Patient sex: F
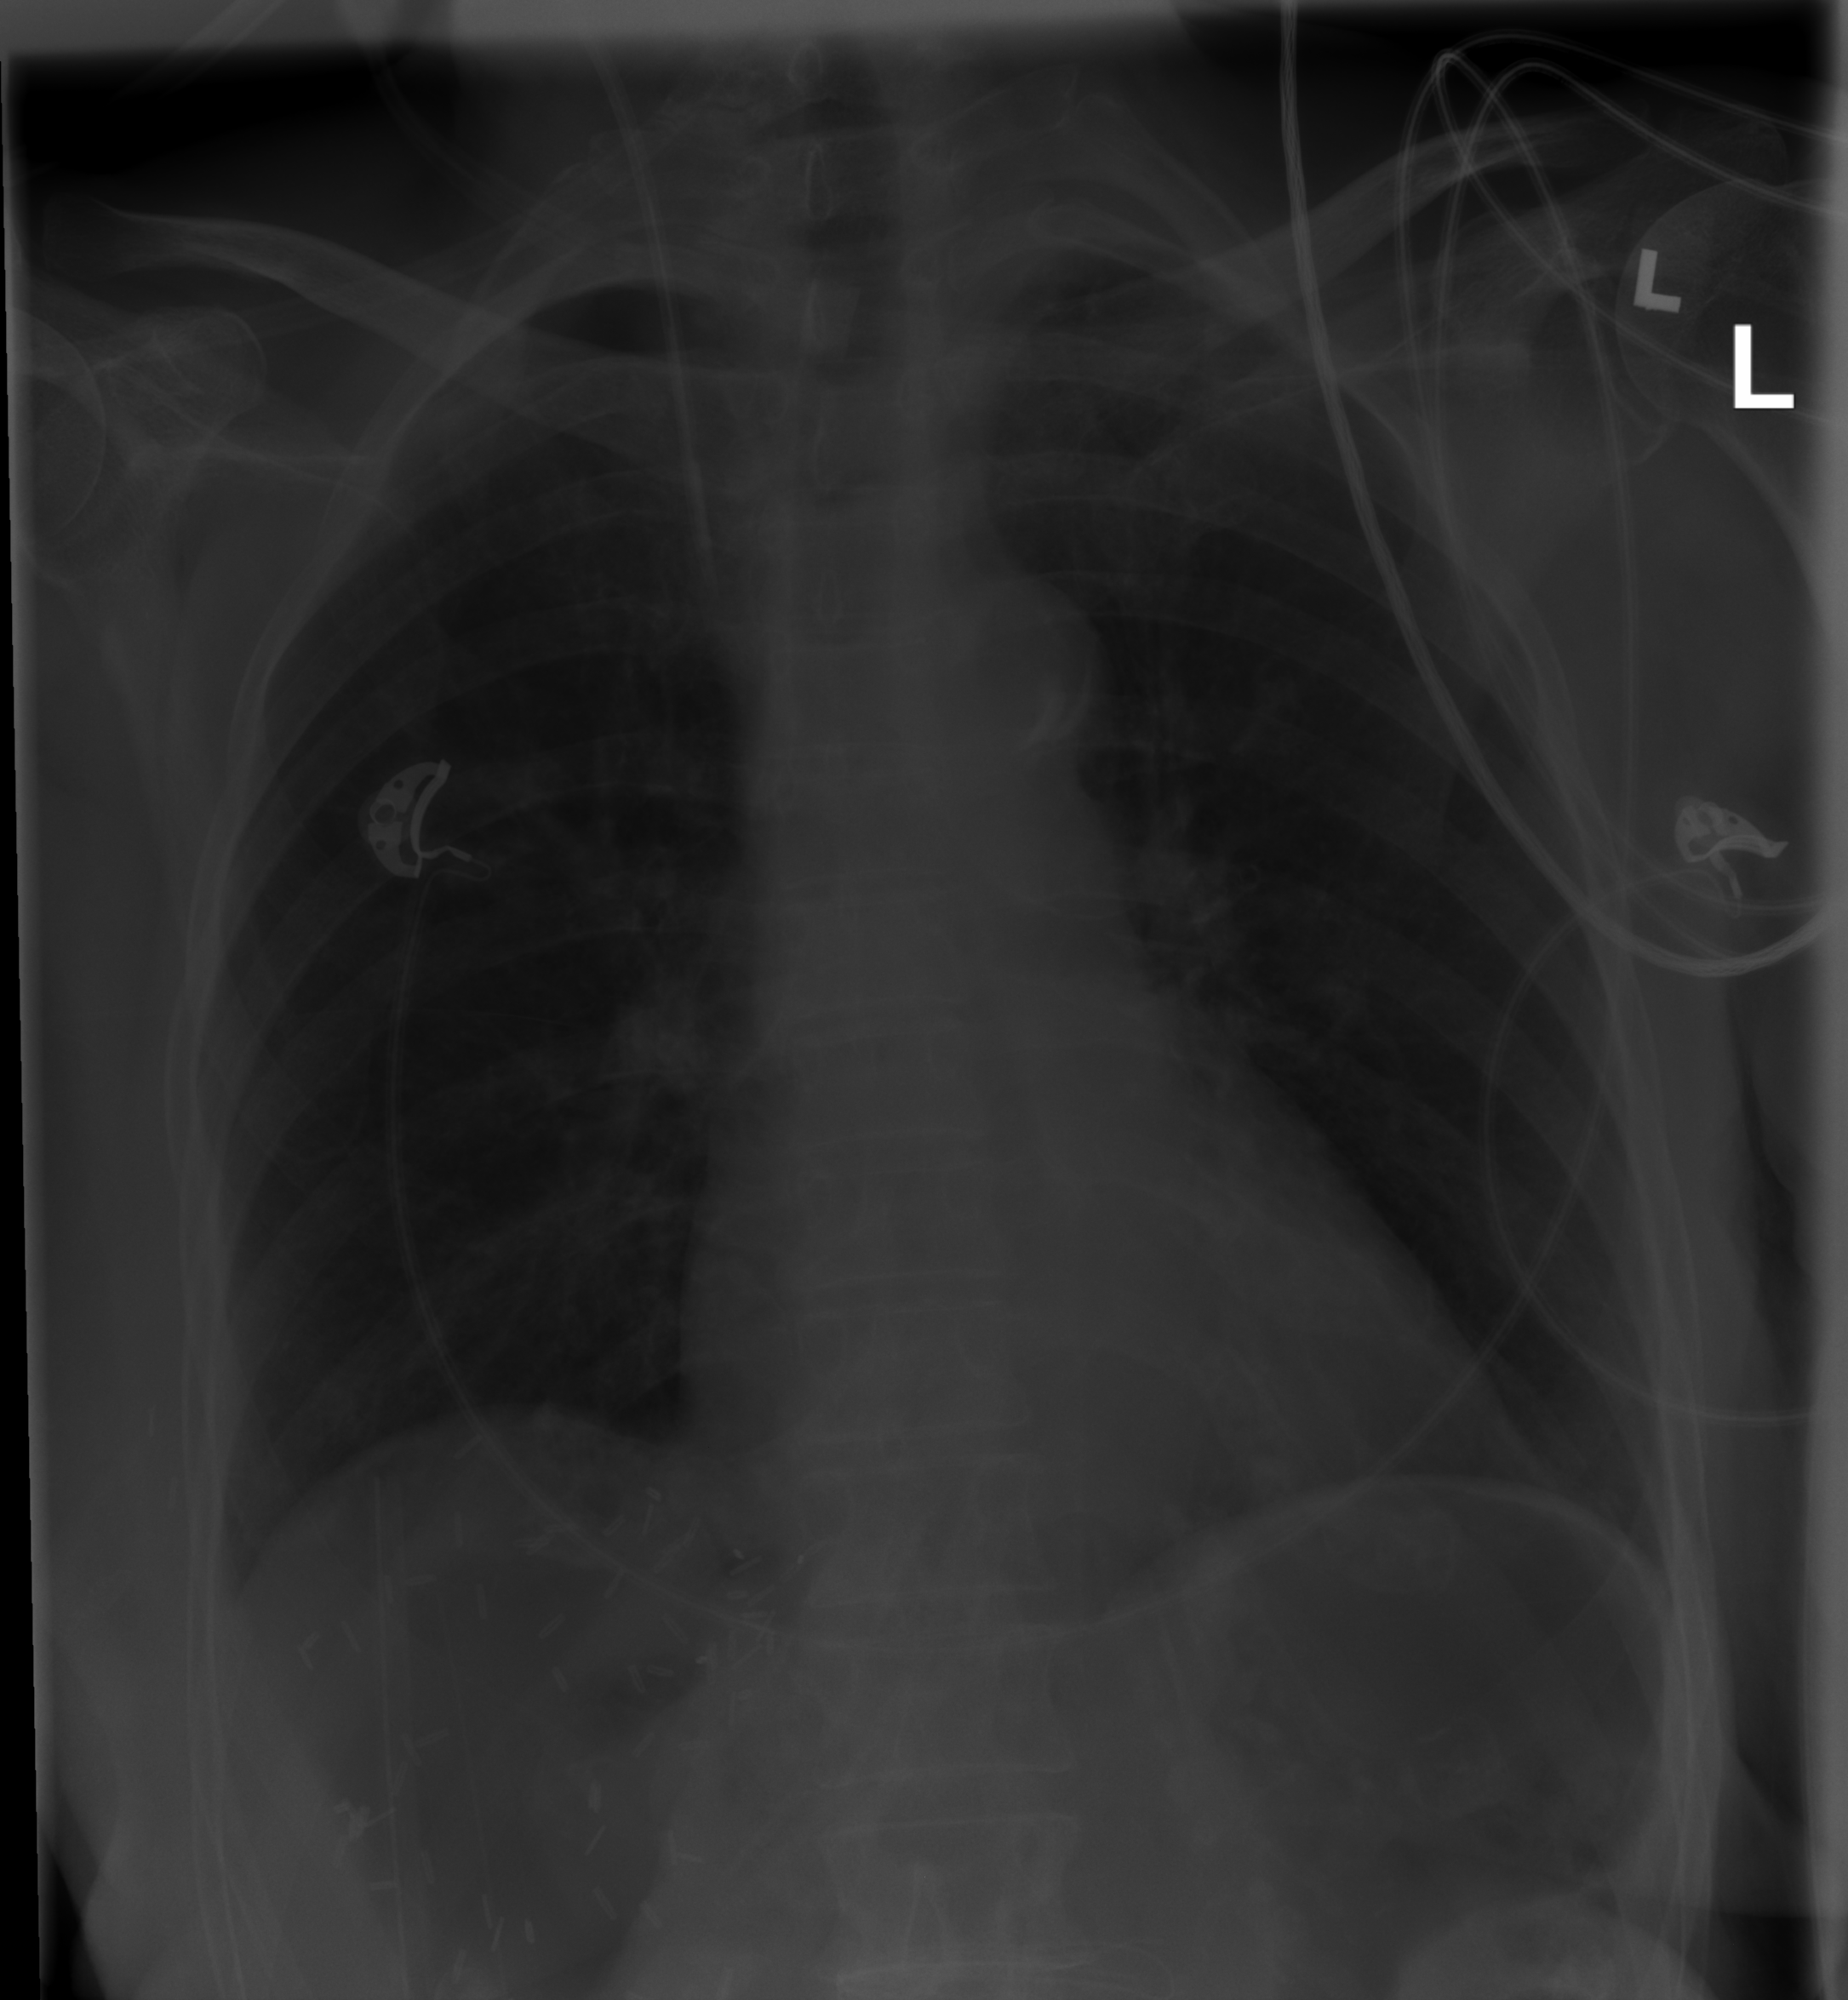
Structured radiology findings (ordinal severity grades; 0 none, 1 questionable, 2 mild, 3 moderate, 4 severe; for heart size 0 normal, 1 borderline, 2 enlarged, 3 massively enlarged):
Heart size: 0
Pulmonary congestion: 0
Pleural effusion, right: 0
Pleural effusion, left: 0
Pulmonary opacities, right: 0
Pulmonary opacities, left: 0
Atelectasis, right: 2
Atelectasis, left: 2